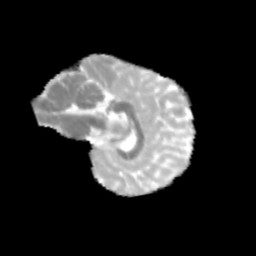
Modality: MD
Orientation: sagittal
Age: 12
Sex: female
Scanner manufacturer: siemens
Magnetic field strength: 3 T
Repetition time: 3.8 s
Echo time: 0.07 s